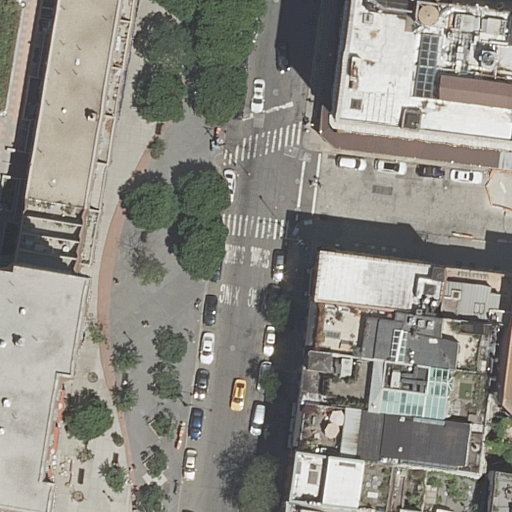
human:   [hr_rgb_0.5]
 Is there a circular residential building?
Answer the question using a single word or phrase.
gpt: no

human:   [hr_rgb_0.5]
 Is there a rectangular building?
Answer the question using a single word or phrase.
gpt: yes

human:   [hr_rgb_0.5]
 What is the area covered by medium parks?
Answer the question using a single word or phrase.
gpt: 0m2

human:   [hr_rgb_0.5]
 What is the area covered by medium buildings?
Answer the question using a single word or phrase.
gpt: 1648m2

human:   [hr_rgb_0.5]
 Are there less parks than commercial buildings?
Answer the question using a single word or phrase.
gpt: no

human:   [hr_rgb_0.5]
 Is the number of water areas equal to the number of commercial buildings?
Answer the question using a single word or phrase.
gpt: yes

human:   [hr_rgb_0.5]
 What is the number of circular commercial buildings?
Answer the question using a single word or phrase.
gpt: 0

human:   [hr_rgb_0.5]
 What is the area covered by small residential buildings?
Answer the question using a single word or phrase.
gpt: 198m2

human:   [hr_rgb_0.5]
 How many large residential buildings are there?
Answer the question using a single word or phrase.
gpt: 0

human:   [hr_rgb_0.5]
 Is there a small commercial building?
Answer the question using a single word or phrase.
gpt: no

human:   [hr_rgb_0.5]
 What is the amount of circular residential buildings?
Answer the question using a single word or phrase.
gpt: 0

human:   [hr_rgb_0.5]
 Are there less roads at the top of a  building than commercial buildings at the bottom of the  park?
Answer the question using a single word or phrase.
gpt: no

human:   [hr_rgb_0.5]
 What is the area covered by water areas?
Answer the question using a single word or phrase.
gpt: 0m2

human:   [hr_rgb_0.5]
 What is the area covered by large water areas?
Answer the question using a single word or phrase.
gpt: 0m2

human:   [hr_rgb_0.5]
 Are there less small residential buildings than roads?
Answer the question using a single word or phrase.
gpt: no

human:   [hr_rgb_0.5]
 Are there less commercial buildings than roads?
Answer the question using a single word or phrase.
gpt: yes

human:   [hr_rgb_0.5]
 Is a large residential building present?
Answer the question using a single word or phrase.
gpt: no

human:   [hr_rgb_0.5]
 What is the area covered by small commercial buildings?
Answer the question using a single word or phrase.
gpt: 0m2

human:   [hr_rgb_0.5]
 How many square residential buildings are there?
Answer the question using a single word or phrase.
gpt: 0

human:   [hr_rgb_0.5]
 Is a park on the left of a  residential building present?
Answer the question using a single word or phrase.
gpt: yes

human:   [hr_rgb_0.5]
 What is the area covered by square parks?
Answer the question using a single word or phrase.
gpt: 0m2

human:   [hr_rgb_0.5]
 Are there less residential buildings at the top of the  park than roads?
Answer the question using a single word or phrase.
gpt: yes

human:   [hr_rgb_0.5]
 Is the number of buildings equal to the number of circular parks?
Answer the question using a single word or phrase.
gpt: no

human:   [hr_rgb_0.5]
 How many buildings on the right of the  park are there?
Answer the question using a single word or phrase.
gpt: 10

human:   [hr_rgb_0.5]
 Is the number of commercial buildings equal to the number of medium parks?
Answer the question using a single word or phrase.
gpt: yes

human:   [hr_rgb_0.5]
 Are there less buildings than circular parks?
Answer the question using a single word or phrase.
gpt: no

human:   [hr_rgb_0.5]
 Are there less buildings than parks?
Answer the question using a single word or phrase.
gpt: no

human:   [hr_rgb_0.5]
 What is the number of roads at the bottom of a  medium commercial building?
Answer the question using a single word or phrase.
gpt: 0

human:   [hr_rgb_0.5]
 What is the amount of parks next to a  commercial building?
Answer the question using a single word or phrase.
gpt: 0

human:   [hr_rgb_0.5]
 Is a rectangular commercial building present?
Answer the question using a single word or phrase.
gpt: no

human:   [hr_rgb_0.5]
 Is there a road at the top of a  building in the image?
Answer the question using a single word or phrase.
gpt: yes

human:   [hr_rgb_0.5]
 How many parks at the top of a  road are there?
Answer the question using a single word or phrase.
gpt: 1

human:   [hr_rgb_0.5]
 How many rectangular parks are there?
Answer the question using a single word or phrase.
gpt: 0

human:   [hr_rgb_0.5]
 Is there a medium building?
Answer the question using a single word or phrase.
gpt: yes

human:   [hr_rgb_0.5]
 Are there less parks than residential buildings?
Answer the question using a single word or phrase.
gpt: yes

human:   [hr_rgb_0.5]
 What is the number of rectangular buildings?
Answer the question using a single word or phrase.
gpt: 7

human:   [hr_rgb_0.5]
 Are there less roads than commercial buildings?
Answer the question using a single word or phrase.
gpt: no